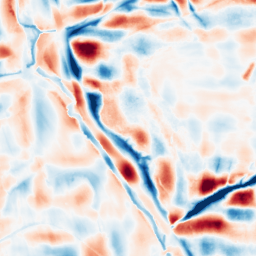
Category: wavelet
Decomposition family: wavelet_dwt
Decomposition parameters: wavelet: db4
level: 5
Upsampling method: linear_exact
Upsampling parameters: scale: 2
Upsampling scale: 2